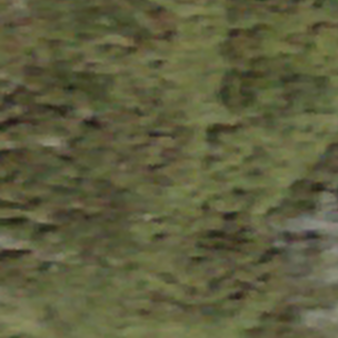
Label: other